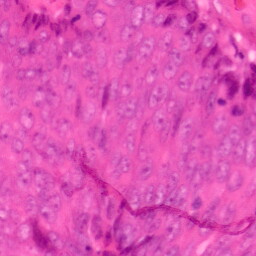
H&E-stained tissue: Colon